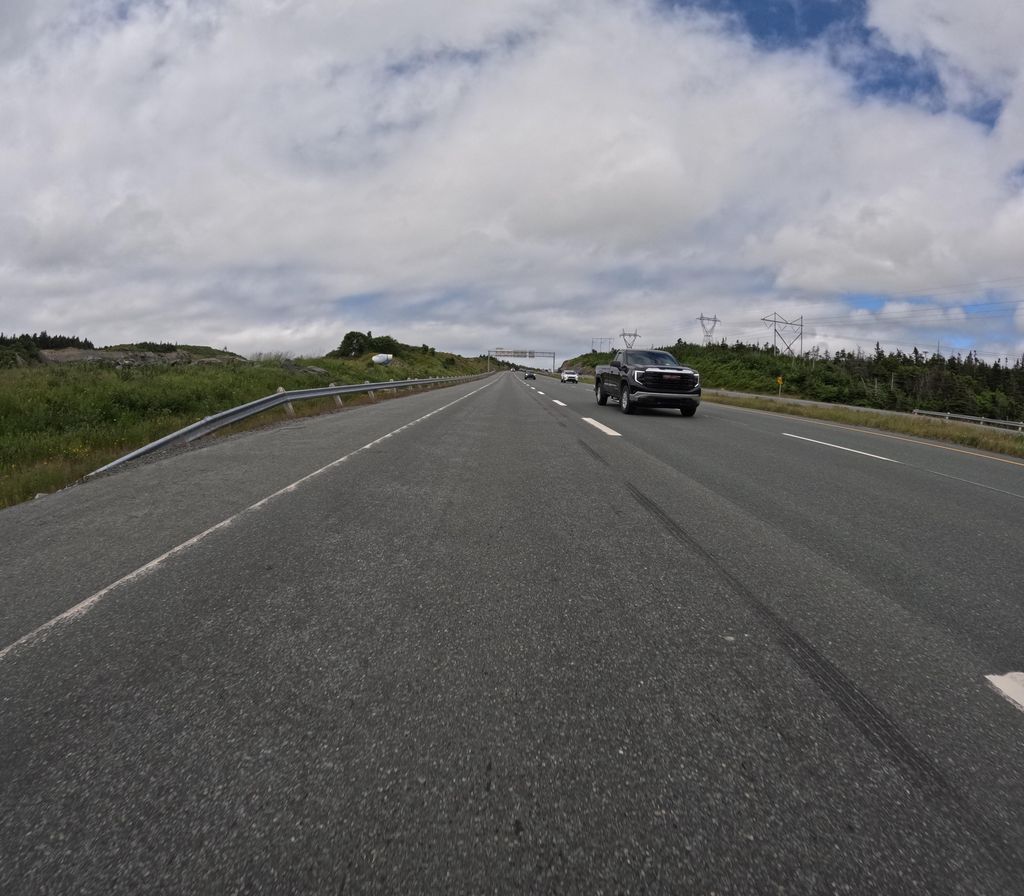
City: st_johns